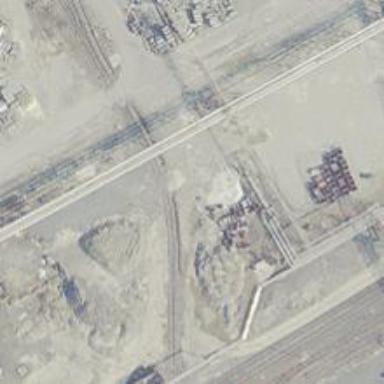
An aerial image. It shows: Abandoned railway spur.